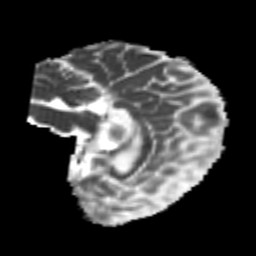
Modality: MD
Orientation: sagittal
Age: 24
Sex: female
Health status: healthy
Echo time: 0.074 s